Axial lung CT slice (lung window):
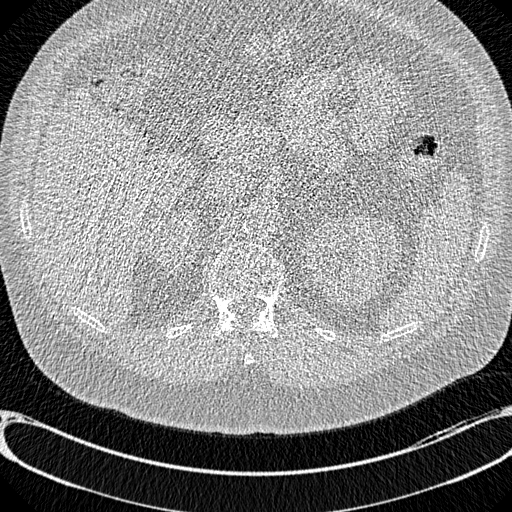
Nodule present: no